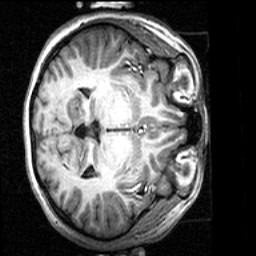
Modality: T1w
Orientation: axial
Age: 26
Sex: female